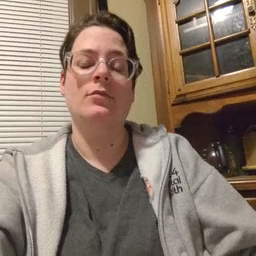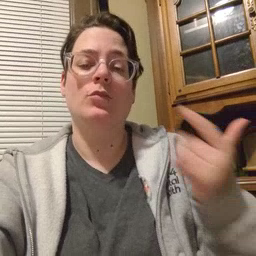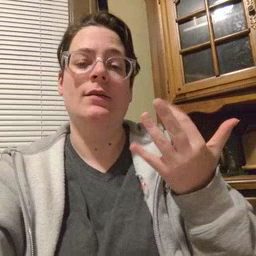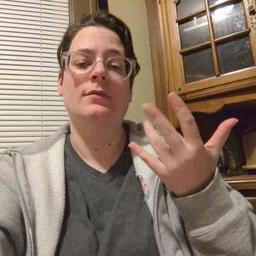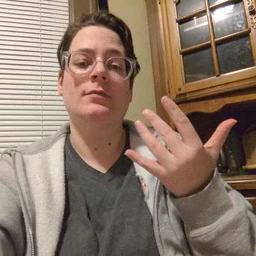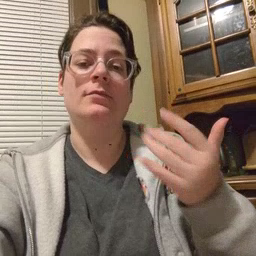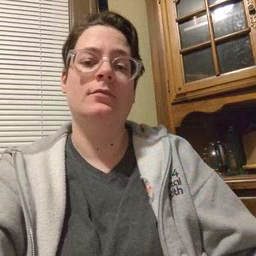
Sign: wait